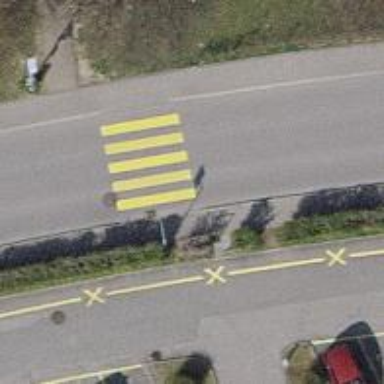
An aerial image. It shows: Uncontrolled zebra crossing on the road.